The plot shows how the frequency content of a bearing vibration signal evolves over time (STFT spectrogram). What is the most likely bearing condition (normal, inner_race, outer_race, ball)?
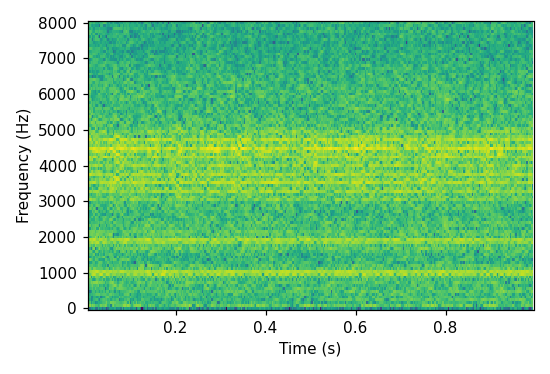
Answer: outer_race